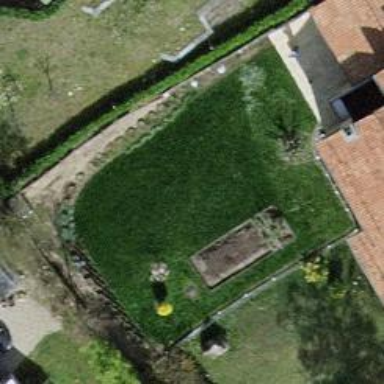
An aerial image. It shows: Garden surrounded by fence.